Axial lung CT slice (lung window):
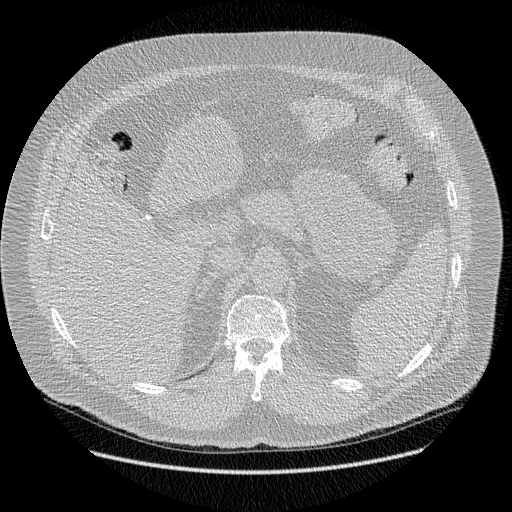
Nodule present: no